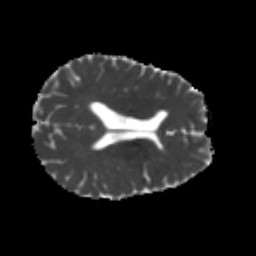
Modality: MD
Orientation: axial
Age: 22
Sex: male
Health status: healthy
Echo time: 0.074 s